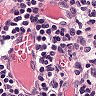
Metastatic tissue present: no